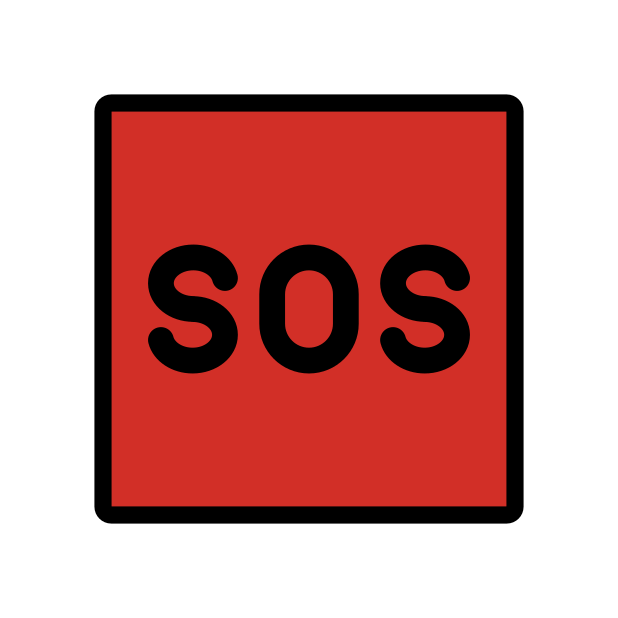
SOS button